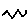
Label: zigzag